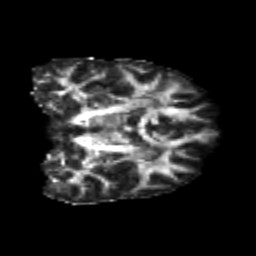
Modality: FA
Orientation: coronal
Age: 22
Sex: male
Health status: healthy
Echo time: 0.074 s